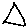
Label: triangle